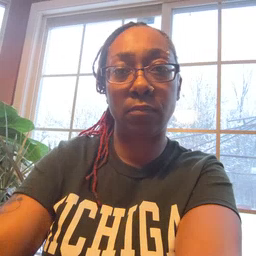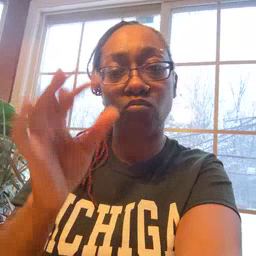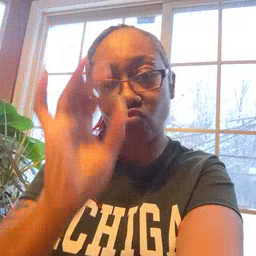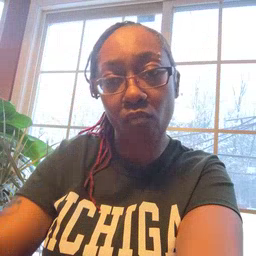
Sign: snow